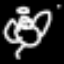
Label: angel